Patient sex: F
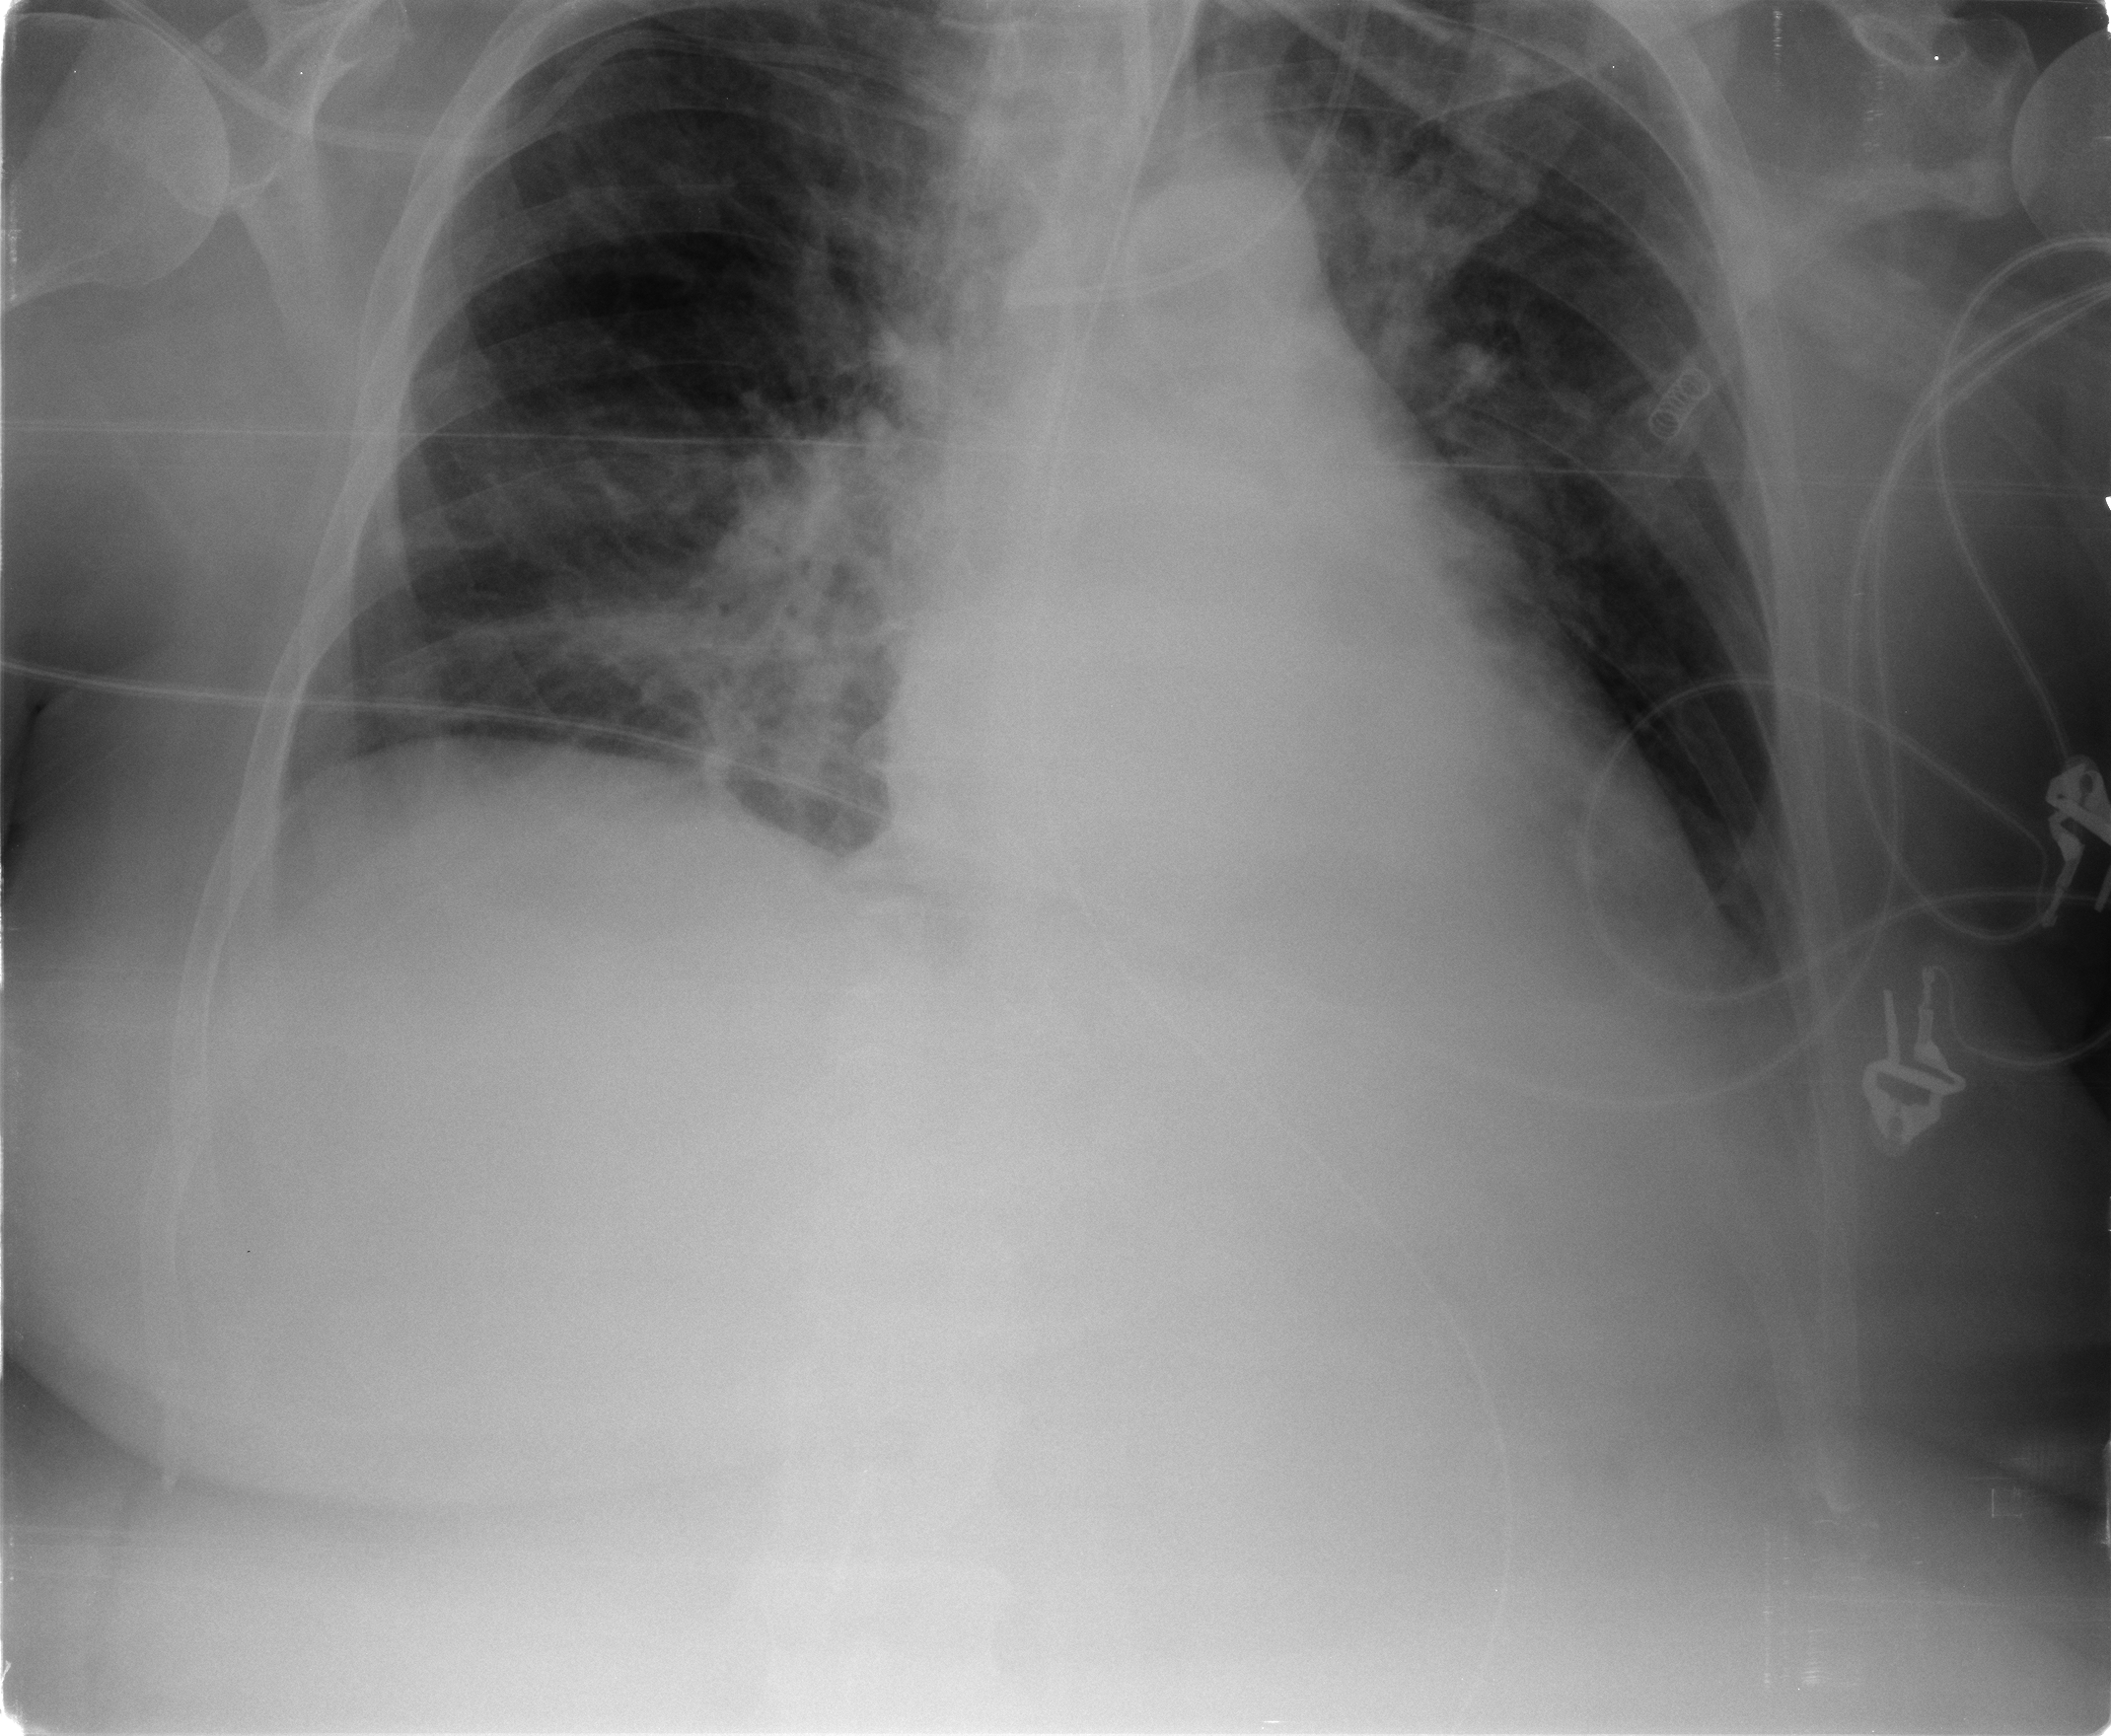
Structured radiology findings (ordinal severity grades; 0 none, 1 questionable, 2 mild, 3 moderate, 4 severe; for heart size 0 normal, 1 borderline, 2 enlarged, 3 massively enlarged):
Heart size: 2
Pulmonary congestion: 0
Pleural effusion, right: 2
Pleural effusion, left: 1
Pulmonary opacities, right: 2
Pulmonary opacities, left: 0
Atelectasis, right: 2
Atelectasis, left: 2